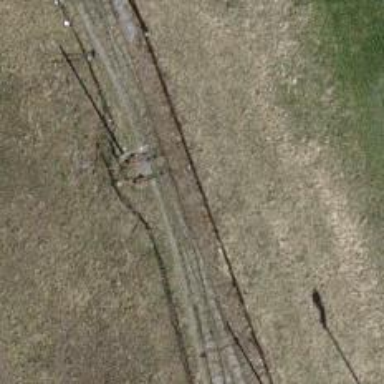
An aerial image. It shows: Railway switch.